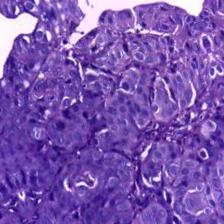
Diagnosis: OSCC